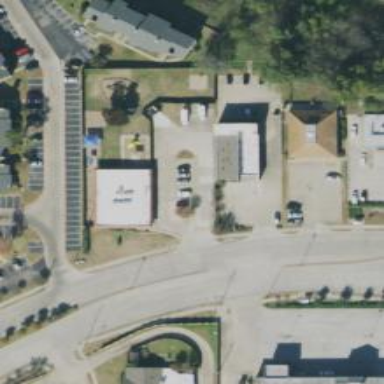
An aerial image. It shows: Veterinary facility.